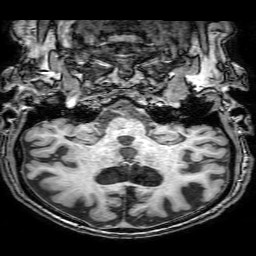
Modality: T1w
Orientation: sagittal
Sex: male
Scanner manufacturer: philips
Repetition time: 0.008246 s
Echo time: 0.00382 s